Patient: sex F, age 48
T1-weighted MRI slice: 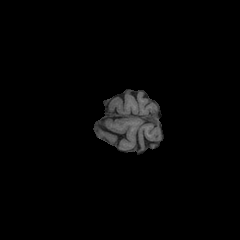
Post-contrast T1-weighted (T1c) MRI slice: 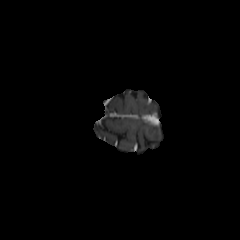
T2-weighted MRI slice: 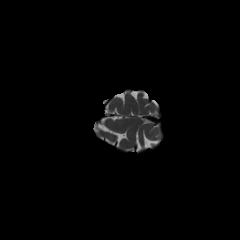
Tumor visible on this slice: no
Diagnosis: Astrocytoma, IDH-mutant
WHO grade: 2